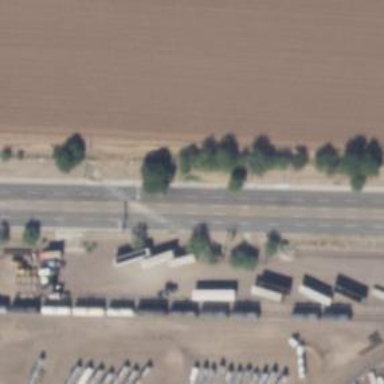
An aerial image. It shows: Rail spur service.